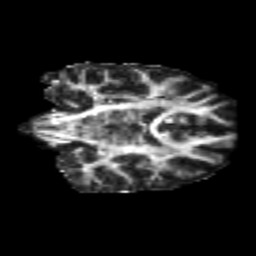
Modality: FA
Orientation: coronal
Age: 21
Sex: female
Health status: healthy
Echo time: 0.074 s